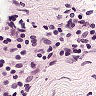
Metastatic tissue present: no